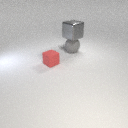
small red rubber cube to the left of large gray rubber sphere